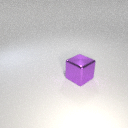
large purple metal cube